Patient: sex M, age 55
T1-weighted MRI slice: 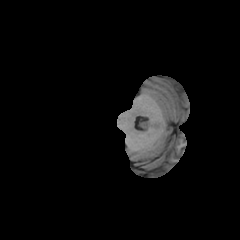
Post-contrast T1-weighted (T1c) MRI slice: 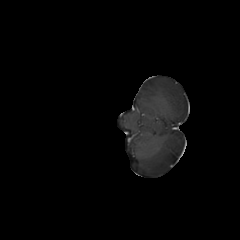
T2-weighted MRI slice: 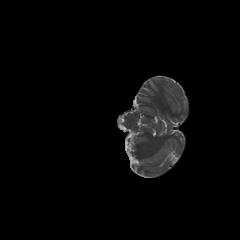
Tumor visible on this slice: no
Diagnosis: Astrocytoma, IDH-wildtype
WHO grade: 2